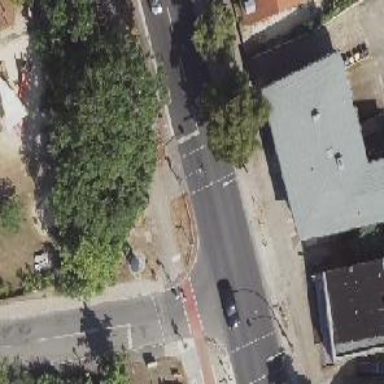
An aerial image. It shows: Footway with traffic signals at crossing.